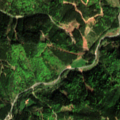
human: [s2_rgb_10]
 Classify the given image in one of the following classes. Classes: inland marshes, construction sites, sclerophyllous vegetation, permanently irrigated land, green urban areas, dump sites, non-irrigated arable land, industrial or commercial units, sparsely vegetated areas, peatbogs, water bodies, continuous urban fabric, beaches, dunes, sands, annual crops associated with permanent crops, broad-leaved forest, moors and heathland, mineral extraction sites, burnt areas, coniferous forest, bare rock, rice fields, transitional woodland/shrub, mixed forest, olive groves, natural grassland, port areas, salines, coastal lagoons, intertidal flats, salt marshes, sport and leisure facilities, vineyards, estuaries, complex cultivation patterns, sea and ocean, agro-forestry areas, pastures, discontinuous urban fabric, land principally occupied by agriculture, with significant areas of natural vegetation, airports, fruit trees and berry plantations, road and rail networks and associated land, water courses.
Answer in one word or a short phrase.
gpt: coniferous forest, mixed forest